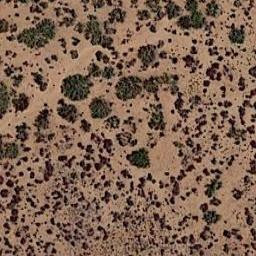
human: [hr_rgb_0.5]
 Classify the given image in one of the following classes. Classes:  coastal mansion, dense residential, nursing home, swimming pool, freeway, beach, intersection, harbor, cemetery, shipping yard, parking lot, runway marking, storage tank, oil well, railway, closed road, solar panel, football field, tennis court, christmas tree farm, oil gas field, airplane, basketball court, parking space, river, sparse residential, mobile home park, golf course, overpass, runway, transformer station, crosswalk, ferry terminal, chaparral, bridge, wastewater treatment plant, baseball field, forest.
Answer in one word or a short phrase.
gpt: chaparral